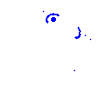
Particle: pion